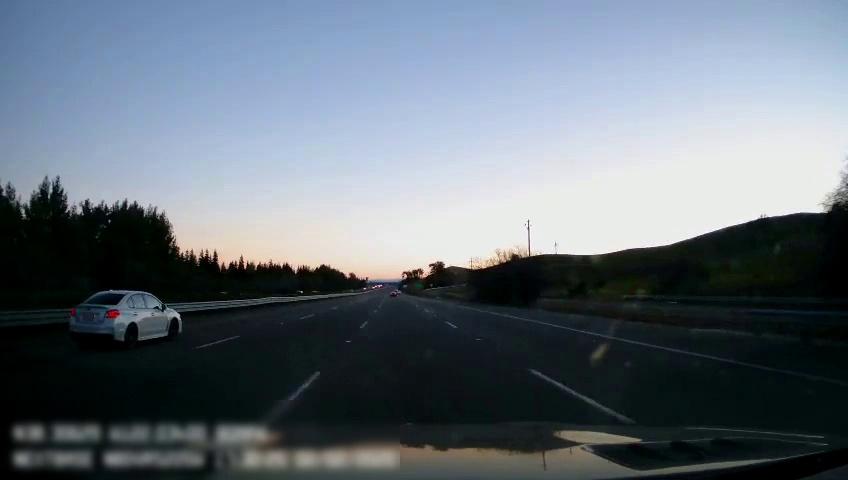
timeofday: Day
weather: Sunny
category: Drivable Space
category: Vehicles | Car
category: Lanes | Current Lane
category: Lanes | Current Lane
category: Lanes | Alternate Lane
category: Lanes | Alternate Lane
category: Lanes | Alternate Lane